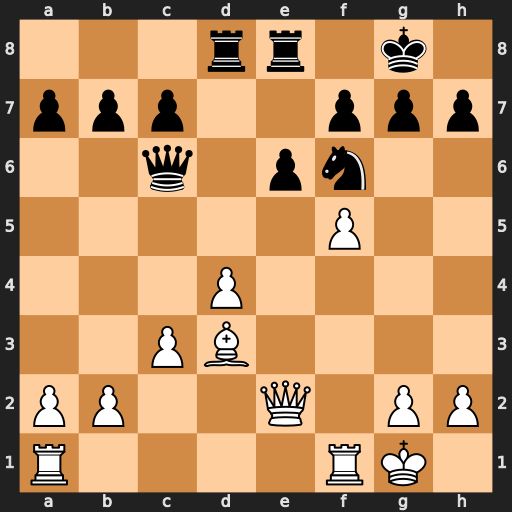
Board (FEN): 3rr1k1/ppp2ppp/2q1pn2/5P2/3P4/2PB4/PP2Q1PP/R4RK1
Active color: w
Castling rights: -
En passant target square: -
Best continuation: Bb5 exf5 Qxe8+ Qxe8 Bxe8